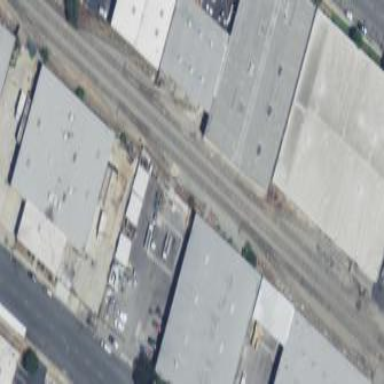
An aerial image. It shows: Warehouse.